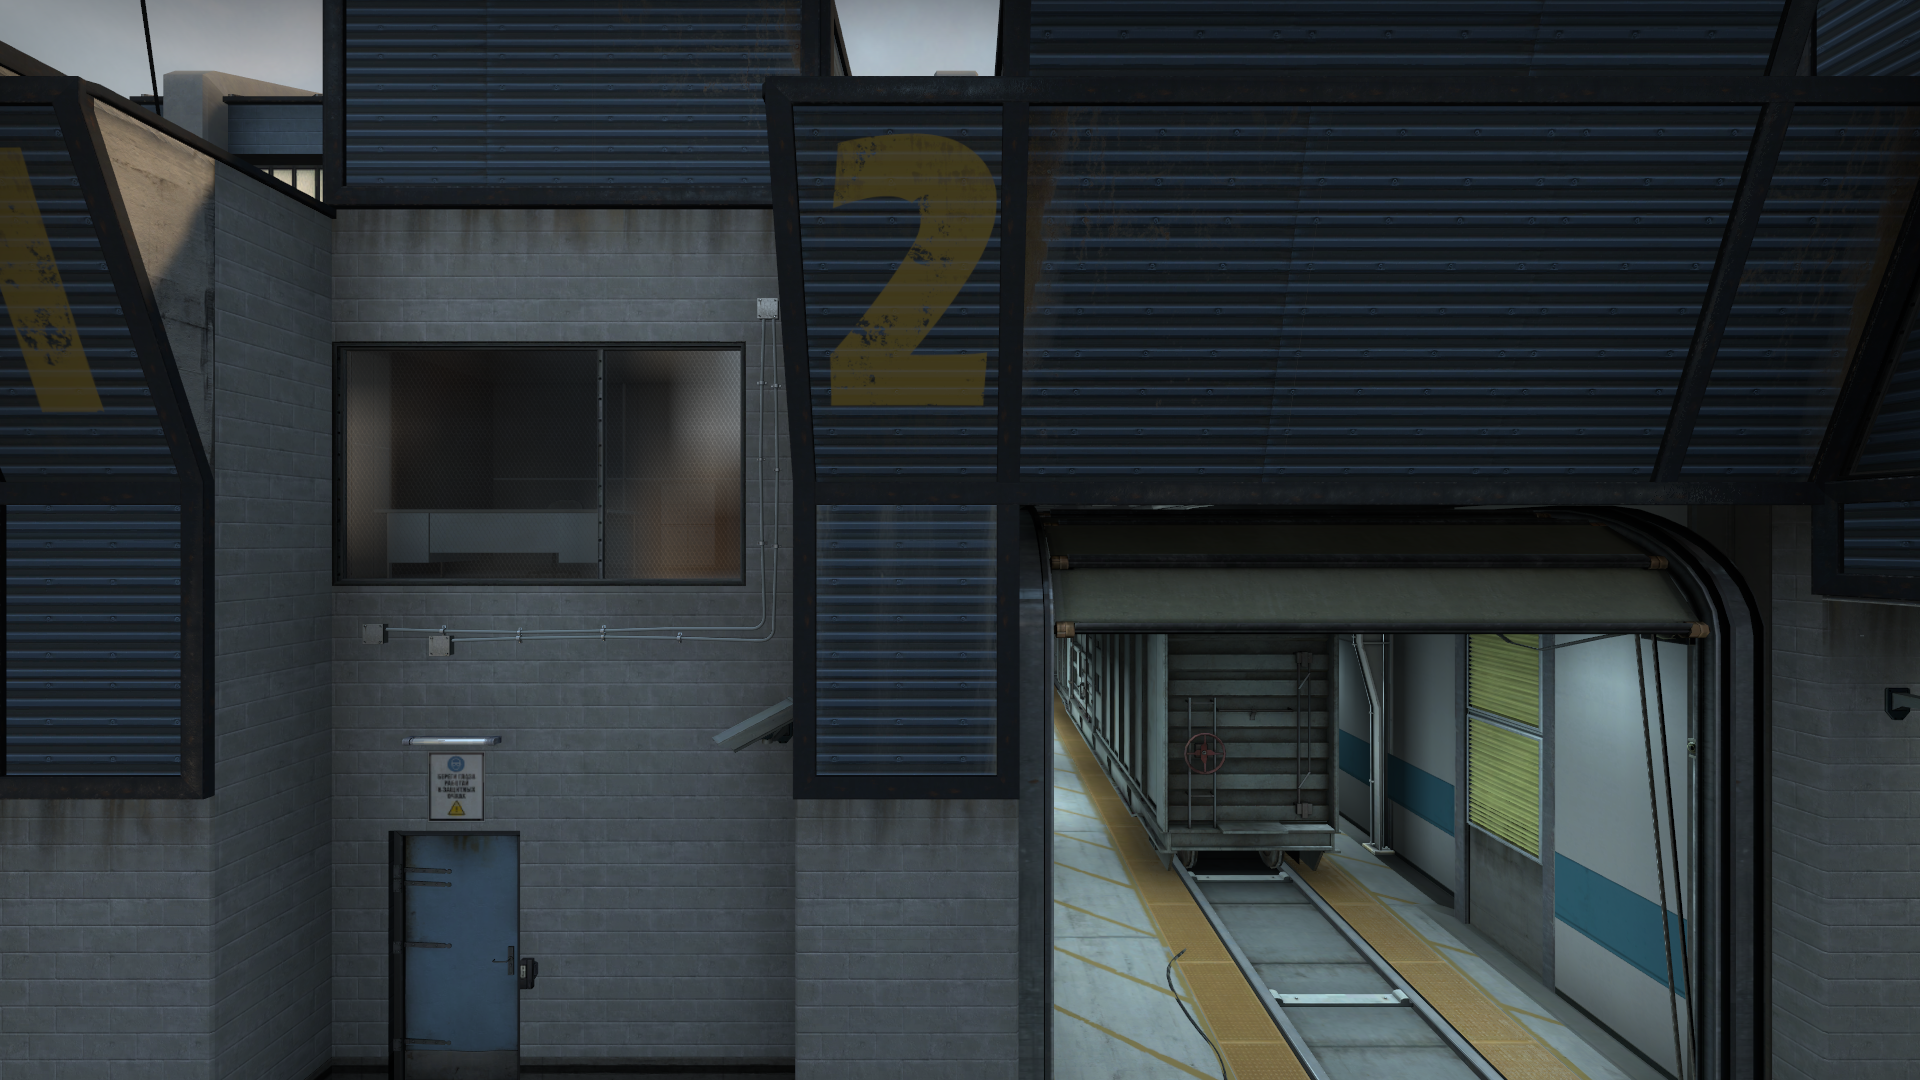
Map: de_train